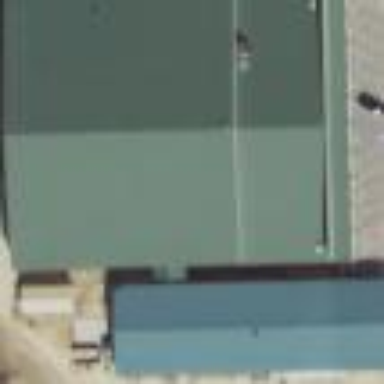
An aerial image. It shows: Commercial building.